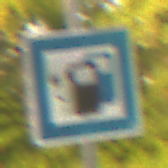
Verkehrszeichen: LadestationFuerElektrofahrzeuge
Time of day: SunriseSunset
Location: Outdoor (RoadRail)
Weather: Clear
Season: NotSpecified
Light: Natural